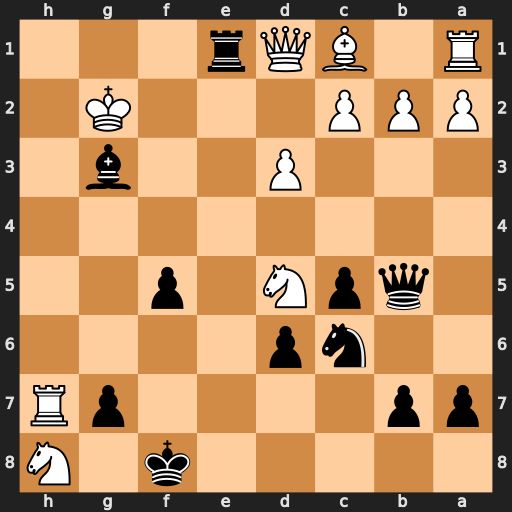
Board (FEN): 5k1N/pp4pR/2np4/1qpN1p2/8/3P2b1/PPP3K1/R1BQr3
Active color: b
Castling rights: -
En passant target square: -
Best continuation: Rxd1 Bh6 Be5 Ng6+ Kg8